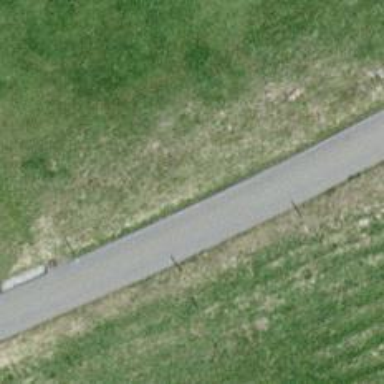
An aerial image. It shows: Unclassified road with paved surface.